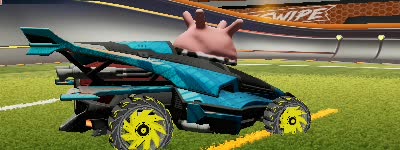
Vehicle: aftershock